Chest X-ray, PA view. Patient: 62 years old, sex M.
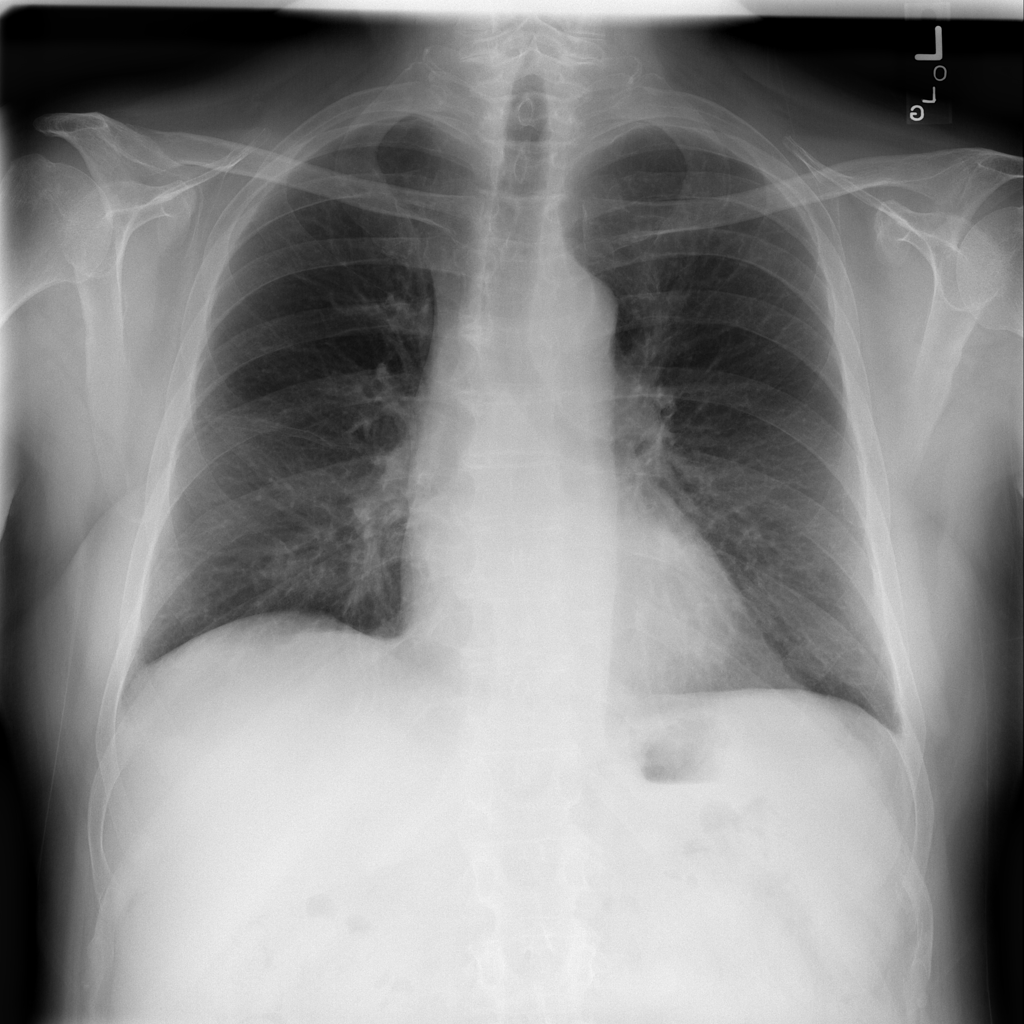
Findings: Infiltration